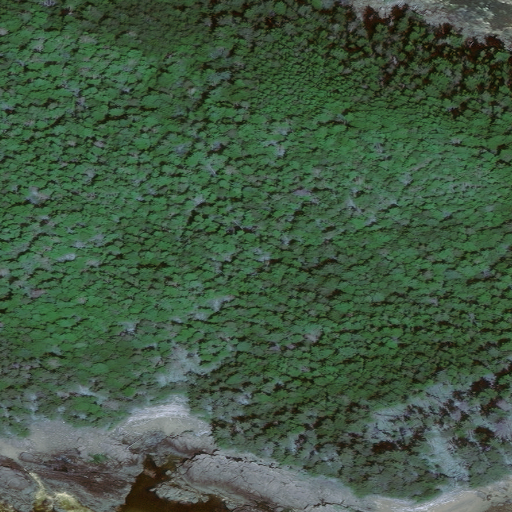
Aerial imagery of cape in Alaska named Point Vincent containing only unknown